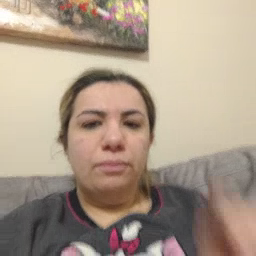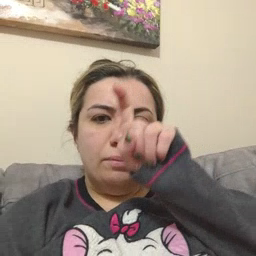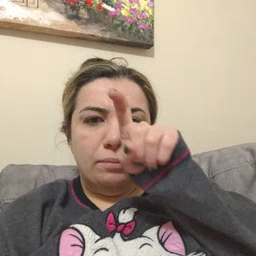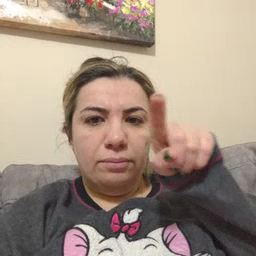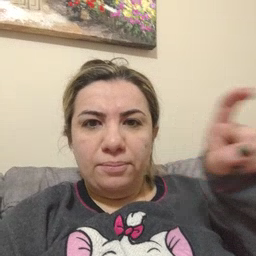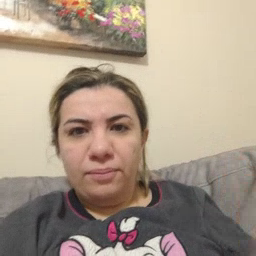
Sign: closet